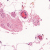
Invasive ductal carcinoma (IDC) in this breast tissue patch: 0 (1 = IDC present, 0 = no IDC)